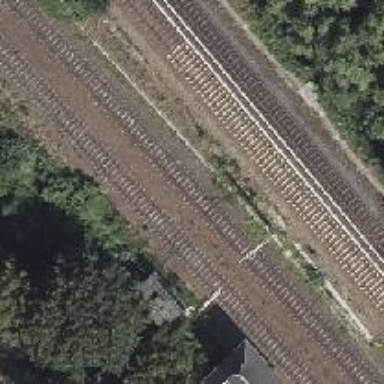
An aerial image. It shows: Site related to railway infrastructure.